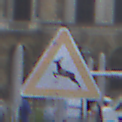
Verkehrszeichen: WildwechselRechts
Umgebung: Outdoor, Urban
Tageszeit: MorningAfternoon
Wetter: PartlyCloudy
Licht: Natural
Jahreszeit: NotSpecified
Kontrast: LowContrast